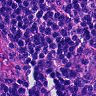
Metastatic tissue present: no